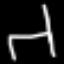
Label: chair